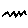
Label: zigzag